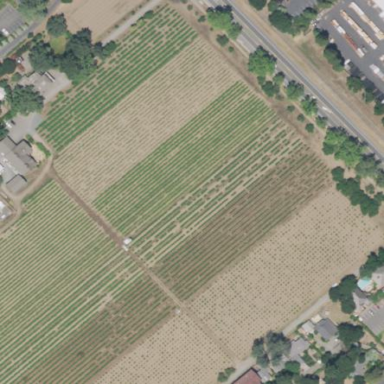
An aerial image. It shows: Vineyard growing grapes.